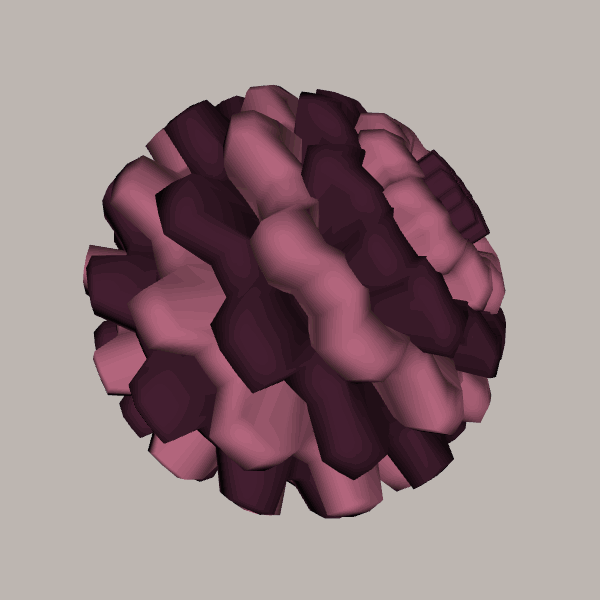
Background: light